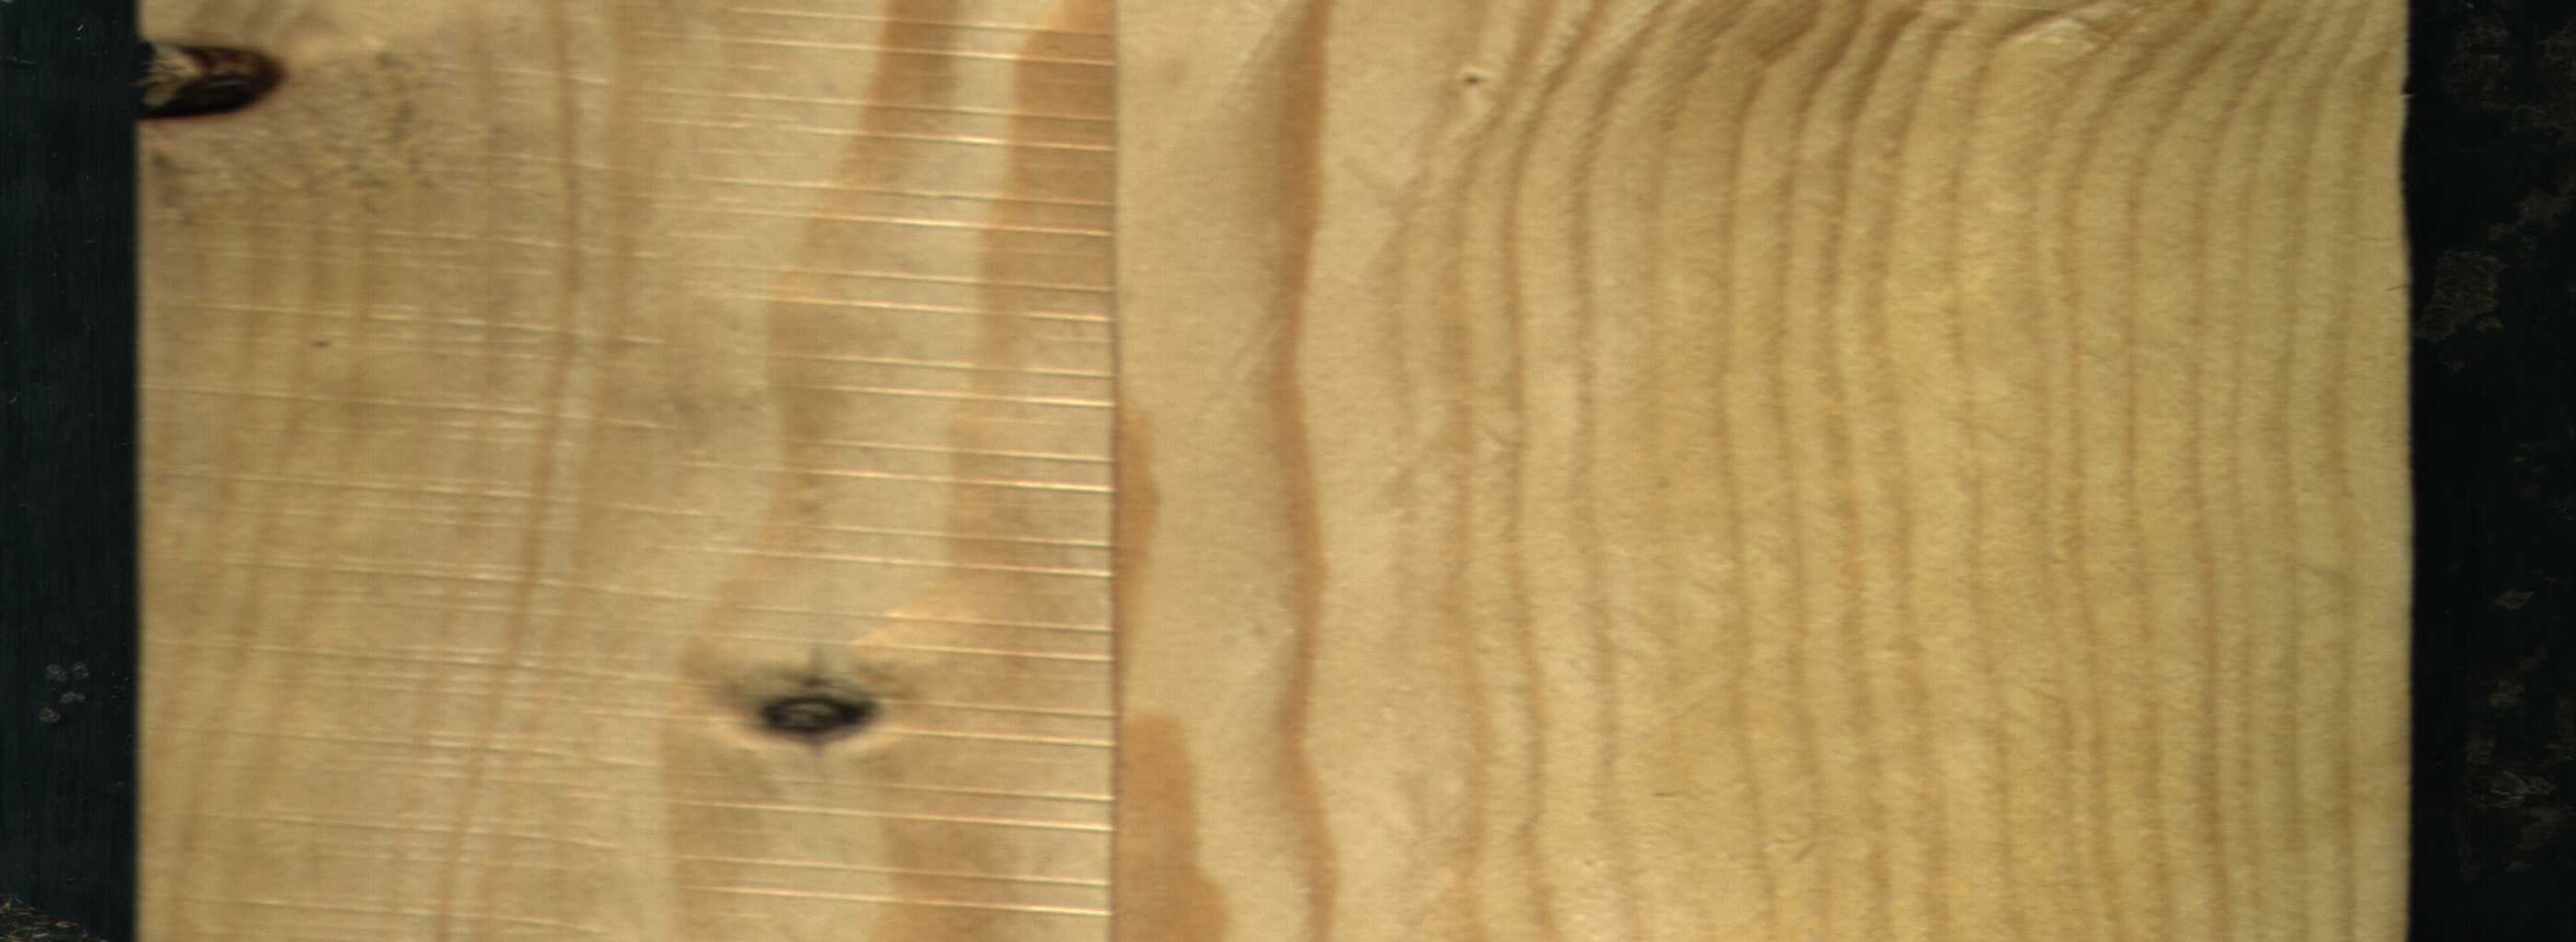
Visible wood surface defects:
Knot_missing
Dead_Knot